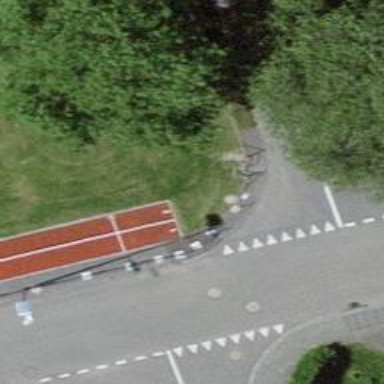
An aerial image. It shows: Cycle barrier.